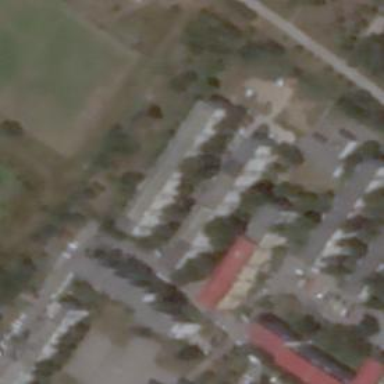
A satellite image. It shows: Image showing building with apartments.